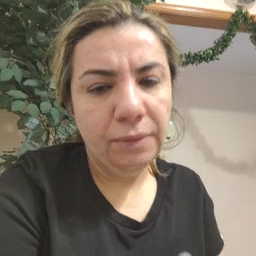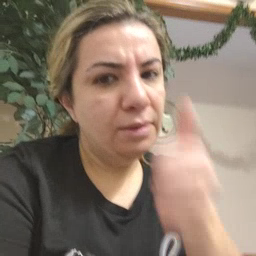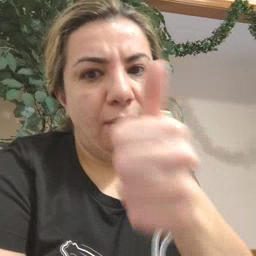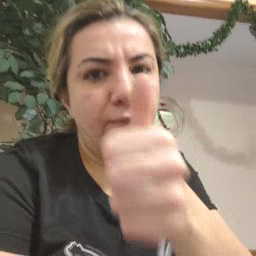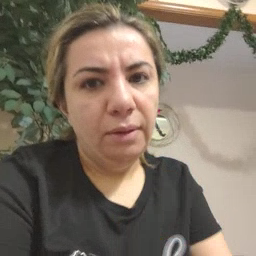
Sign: yourself